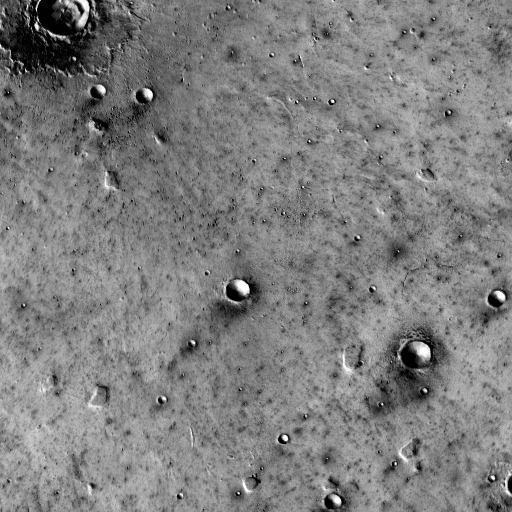
Crater classes present: Background, Other, Layered